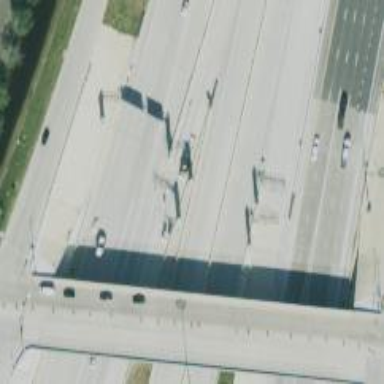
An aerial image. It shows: Toll gantry on the road.